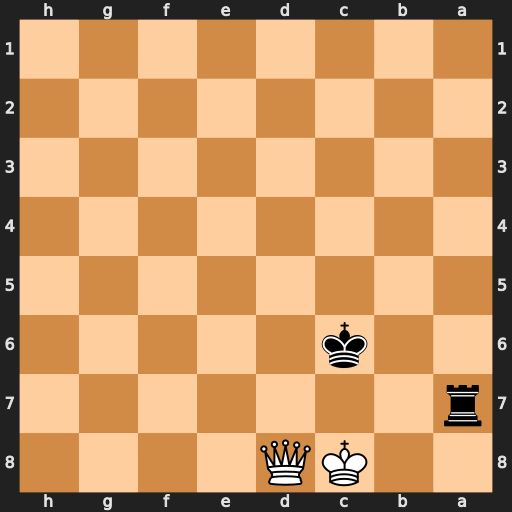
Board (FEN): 2KQ4/r7/2k5/8/8/8/8/8
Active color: b
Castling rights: -
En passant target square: -
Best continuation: Ra8#